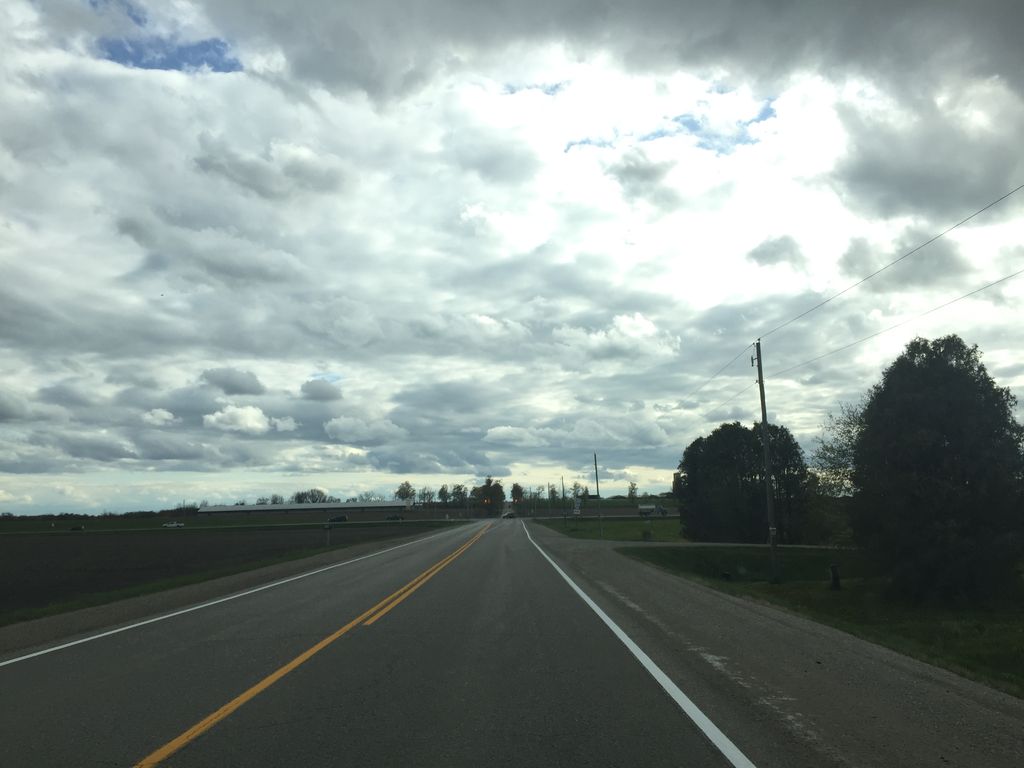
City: kitchener-waterloo